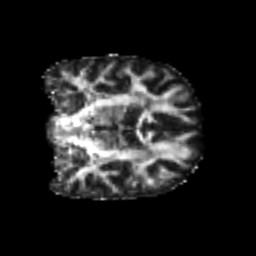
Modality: FA
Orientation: coronal
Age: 20
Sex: female
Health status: healthy
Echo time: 0.074 s